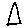
Label: triangle